Brain MRI, t1w sequence, axial 2D slice.
Patient: age 34, sex M, weight 95 kg, height 1.95 m
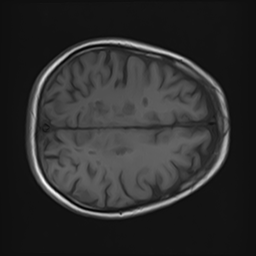